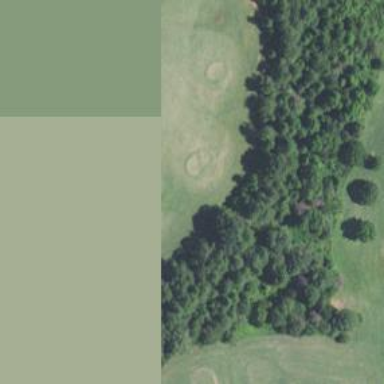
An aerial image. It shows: Golf hole.